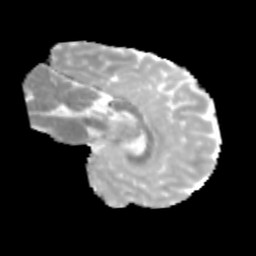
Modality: MD
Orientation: sagittal
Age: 9
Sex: male
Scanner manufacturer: siemens
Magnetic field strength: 3 T
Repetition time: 3.8 s
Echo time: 0.07 s